Question:
I've just started learning python today and downloaded Pycharm, but even the simplest of commands aren't working at all. Could anyone help me with this? Thank you so much.
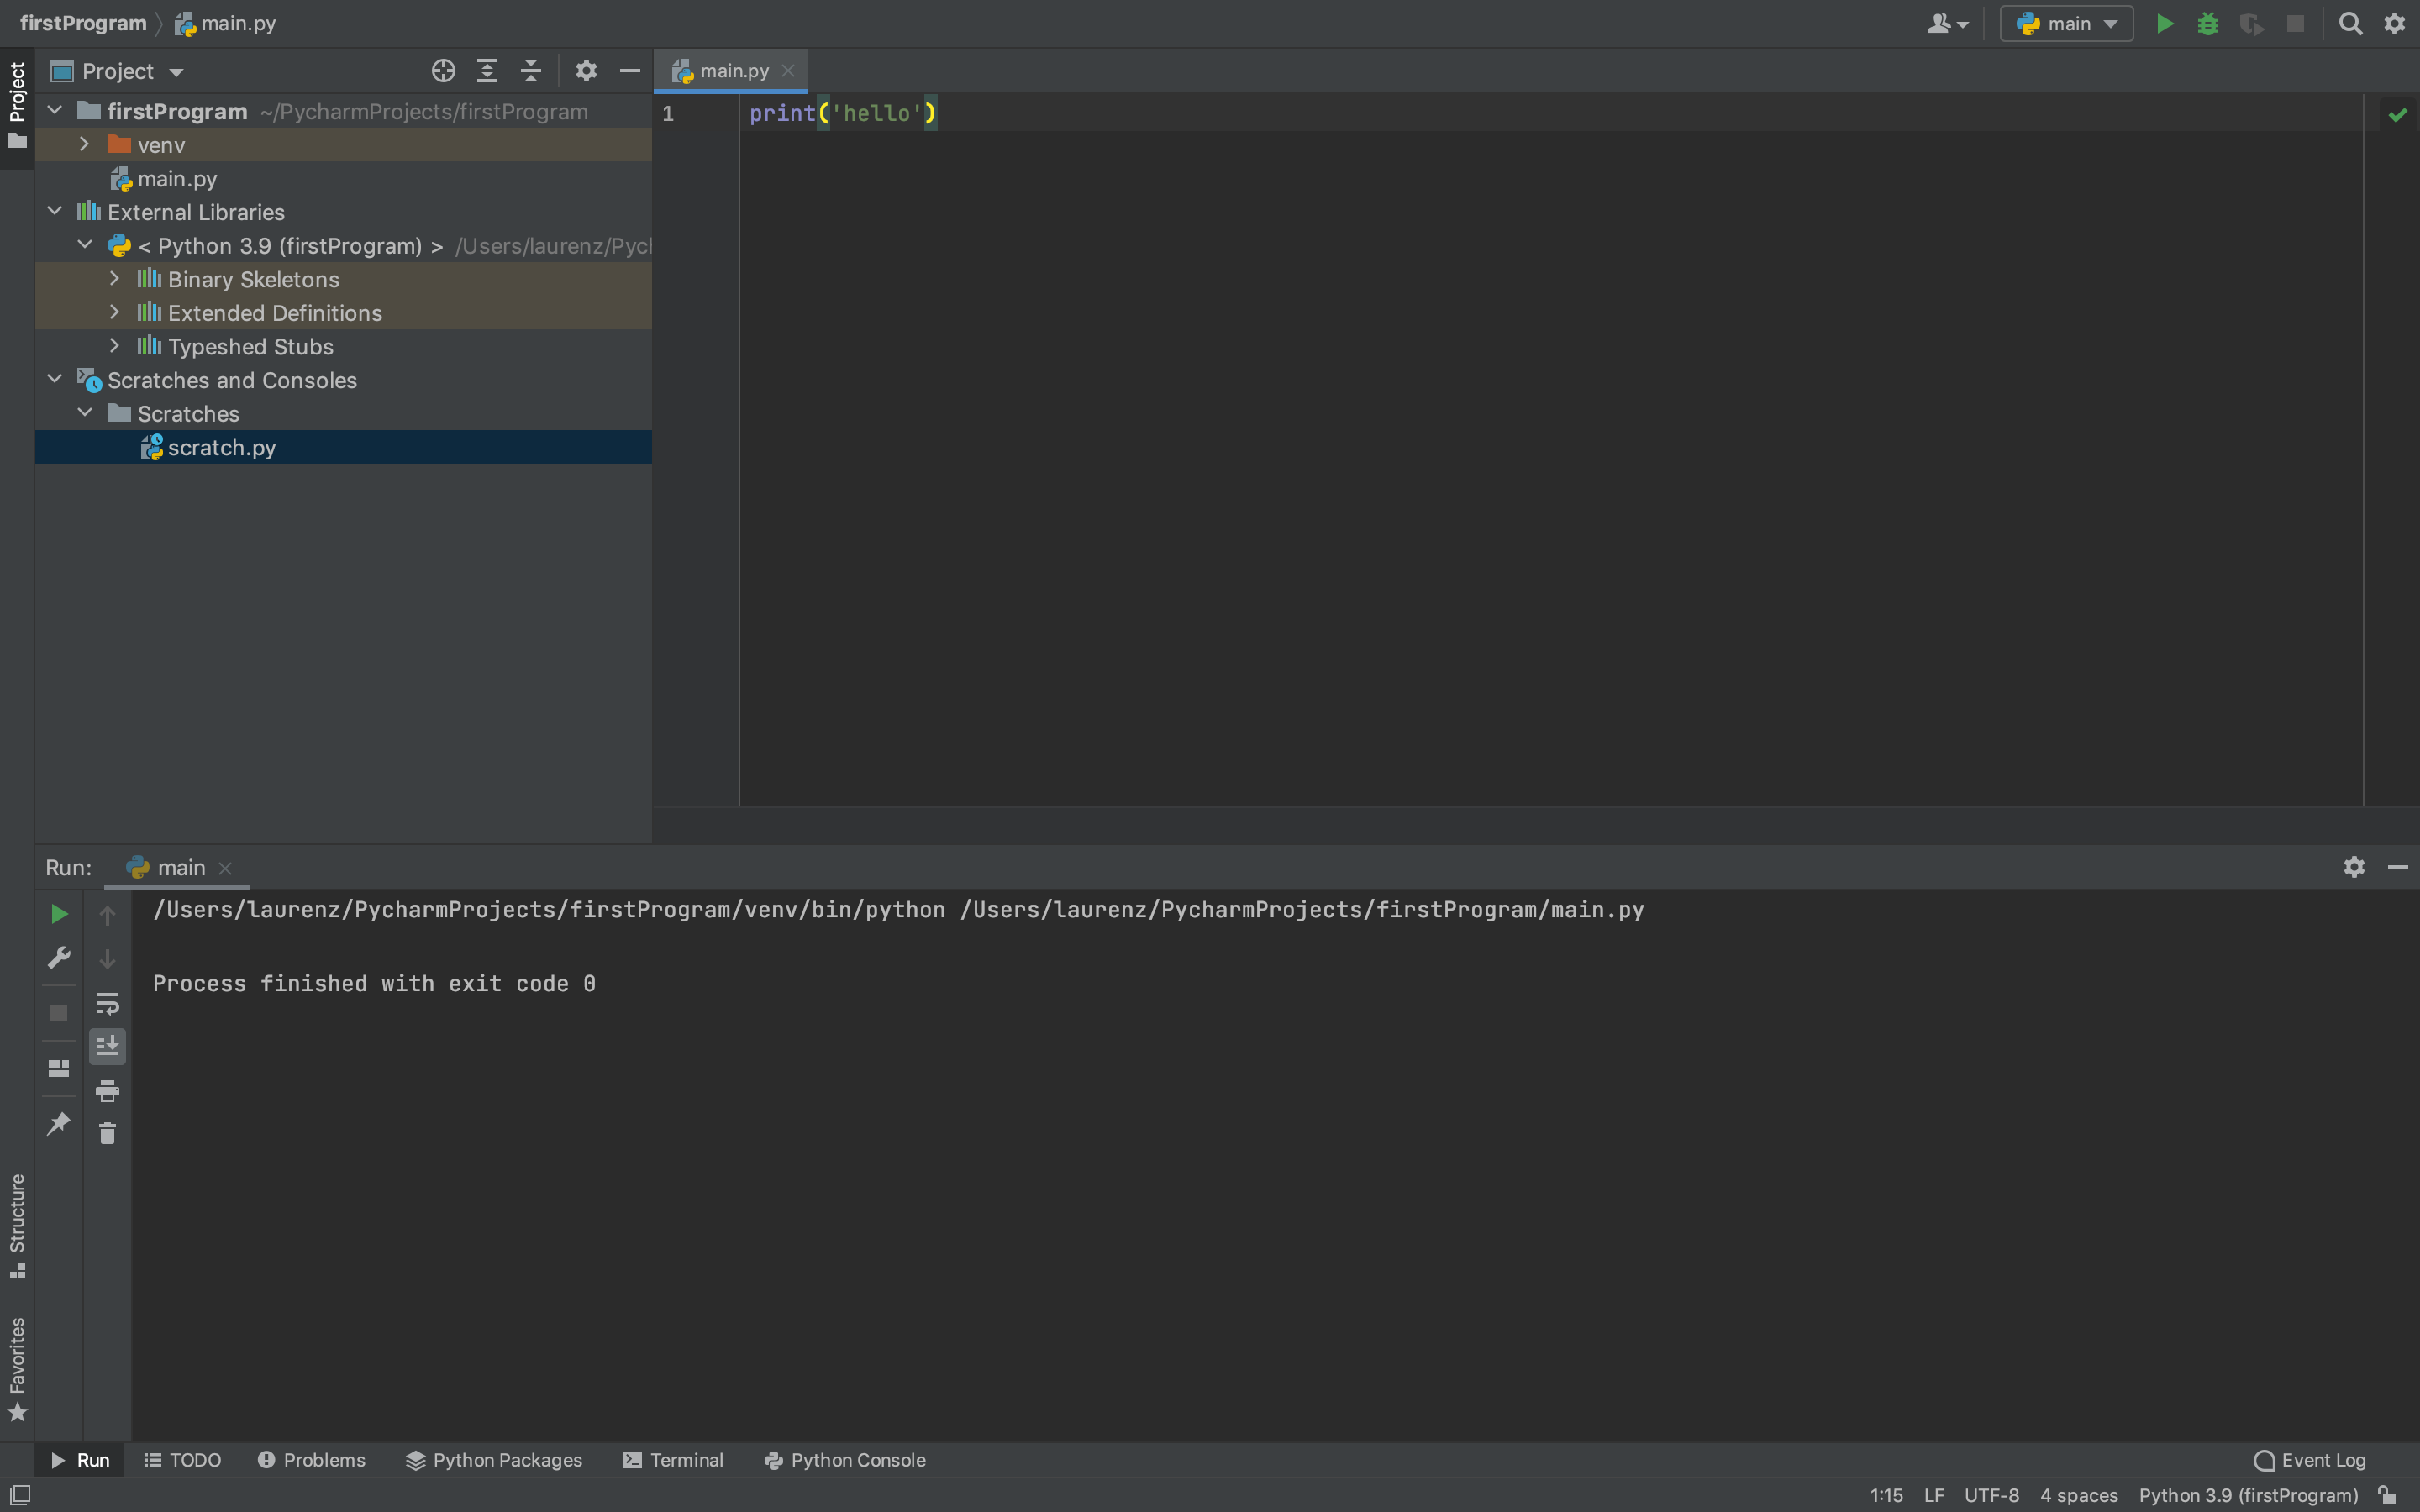
Answer: First use this <URL> to check whether your config is correct. If you are running the correct .py file and it's not printing.
Go to And select the as in the picture below then it should give you output.
<URL>